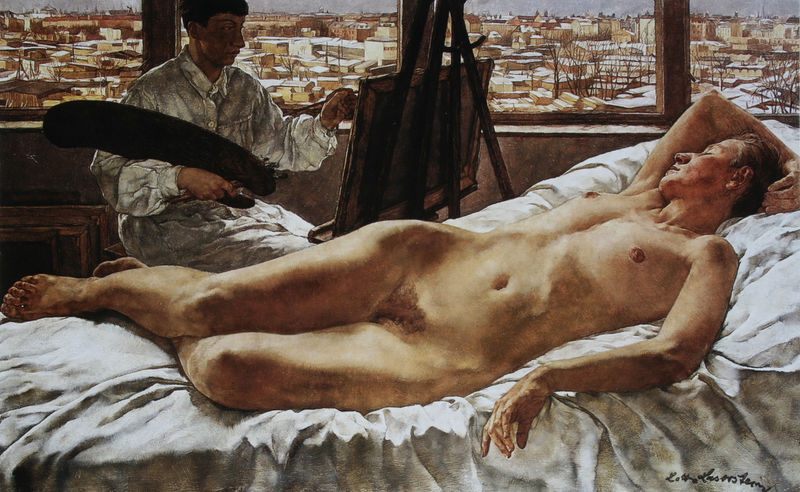
Titel: In meinem Atelier
Künstler: Lotte Laserstein
Standort: Montreal
Institution: Privatsammlung
Schlagwörter: akt, körper, nackt, schlaf, weiß, impressionismus, stadt, brust, fenster, frau, paris, ausblick, dach, schnee, tuch, malerei, arm, bild, porträt, häuser, aussicht, liegen, modell, schlafen, dächer, winter, hocker, kissen, weiblich, atelier, maler, staffelei, bett, laken, liegend, künstler, kittel, malen, palette, pinsel, leintuch, anblick, träumen, lacken, pallette, lucian freud, weiblicher akt, liegender akt, beien, larken, lichtsenstein, malkittel